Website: lowes
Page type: newsletter-management
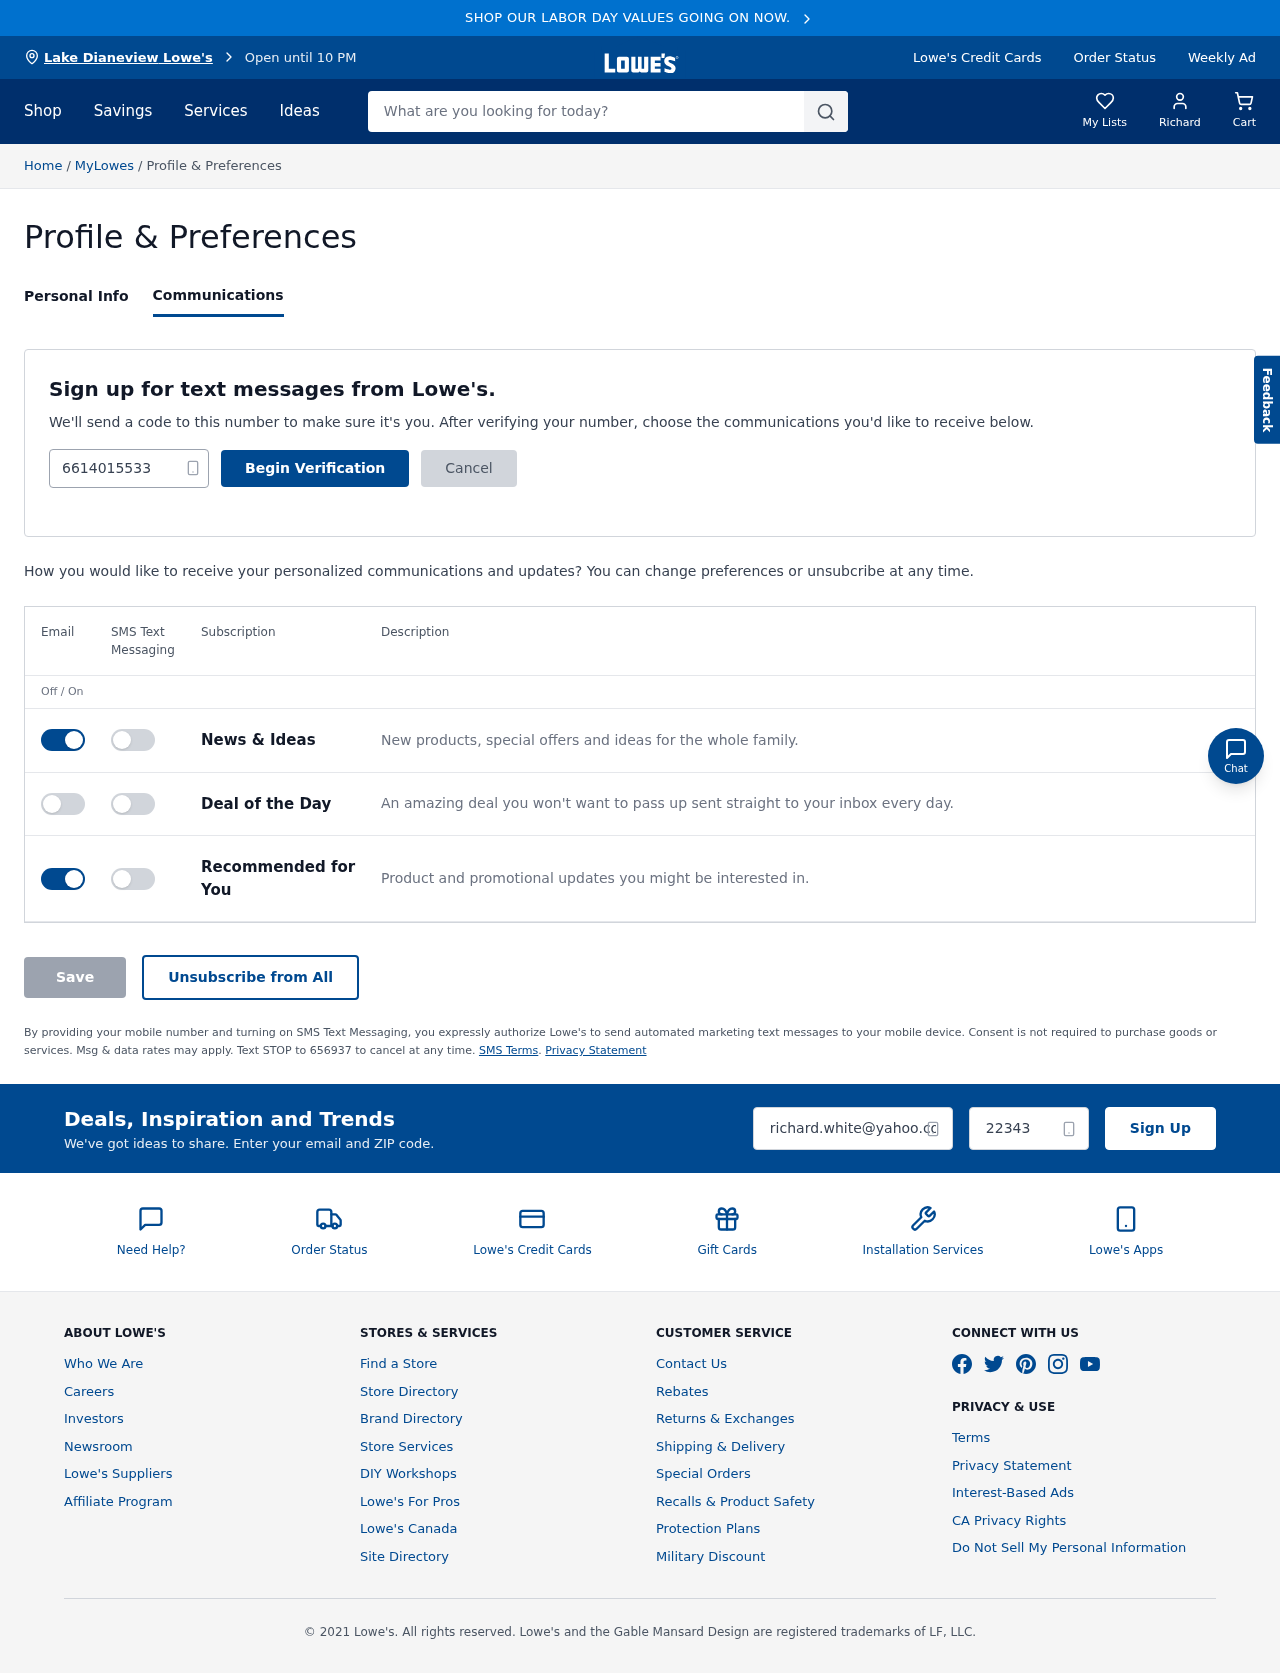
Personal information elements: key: PII_CITY
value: Lake Dianeview Lowe's
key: PII_EMAIL
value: richard.white@yahoo.com
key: PII_FIRSTNAME
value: Richard
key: PII_PHONE
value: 6614015533
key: PII_POSTCODE
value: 22343
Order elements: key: ORDER_NUM_ITEMS
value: Cart
Search elements: key: HEADER_SEARCH
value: What are you looking for today?